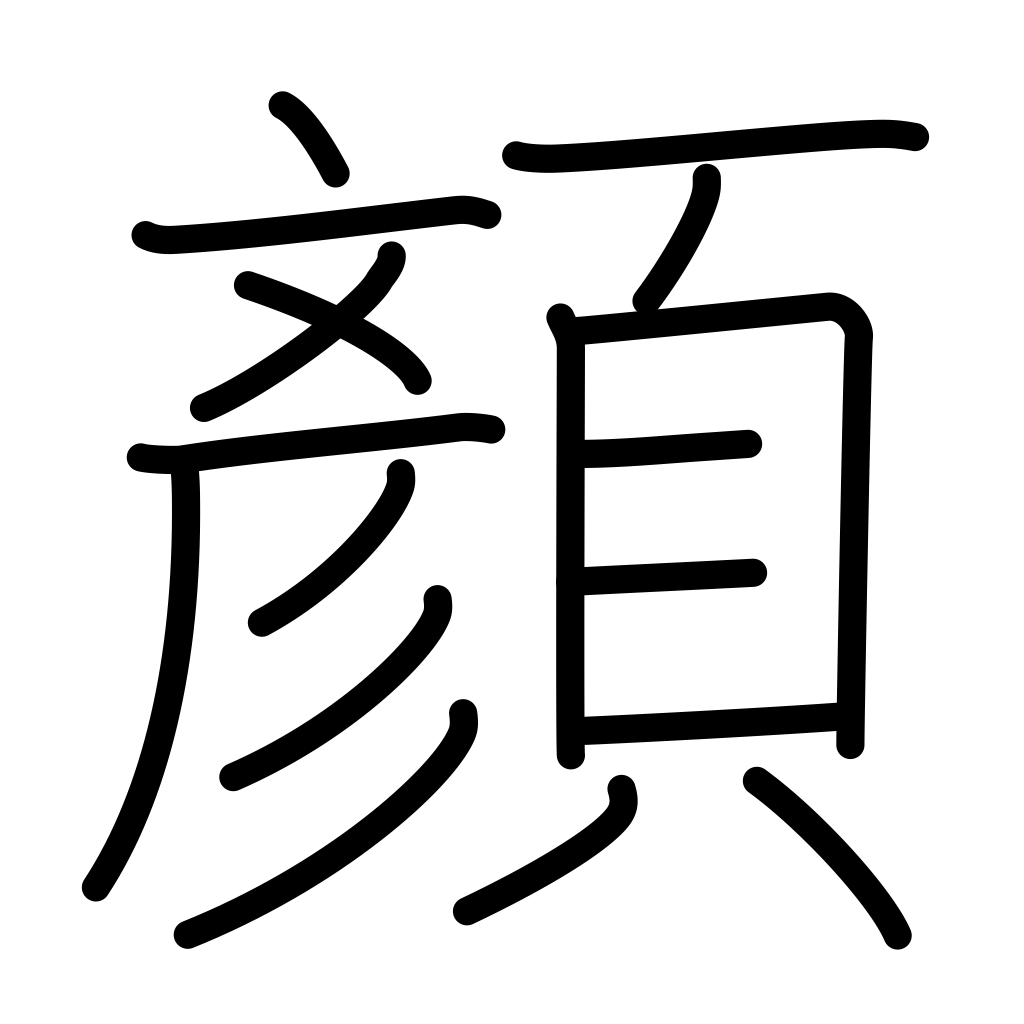
Meaning: face, expression